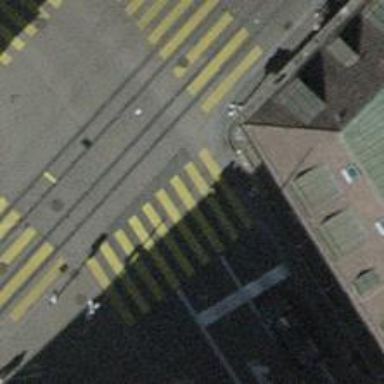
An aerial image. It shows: Road with traffic signals and zebra crossing marked by zebra lines.